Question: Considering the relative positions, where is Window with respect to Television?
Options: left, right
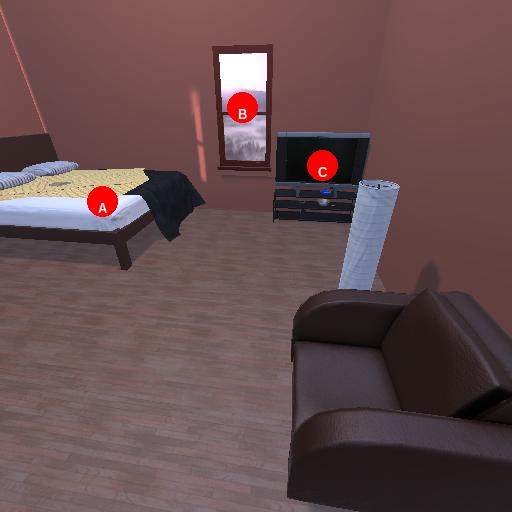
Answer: left